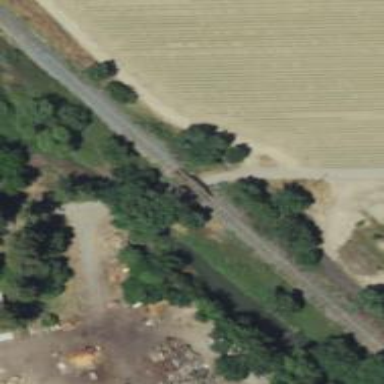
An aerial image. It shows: Preserved railway bridge with rails.